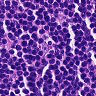
Metastatic tissue present: no